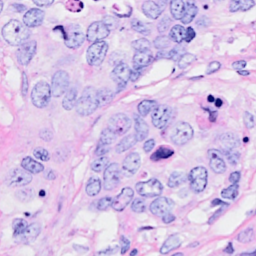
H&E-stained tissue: Breast